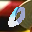
Label: 0